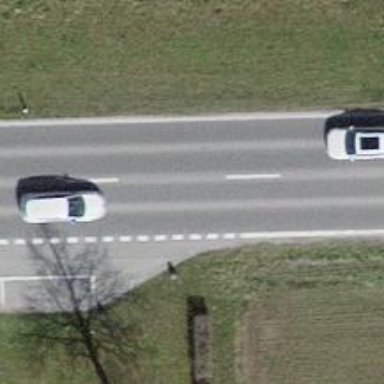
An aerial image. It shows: Primary road with asphalt surface.